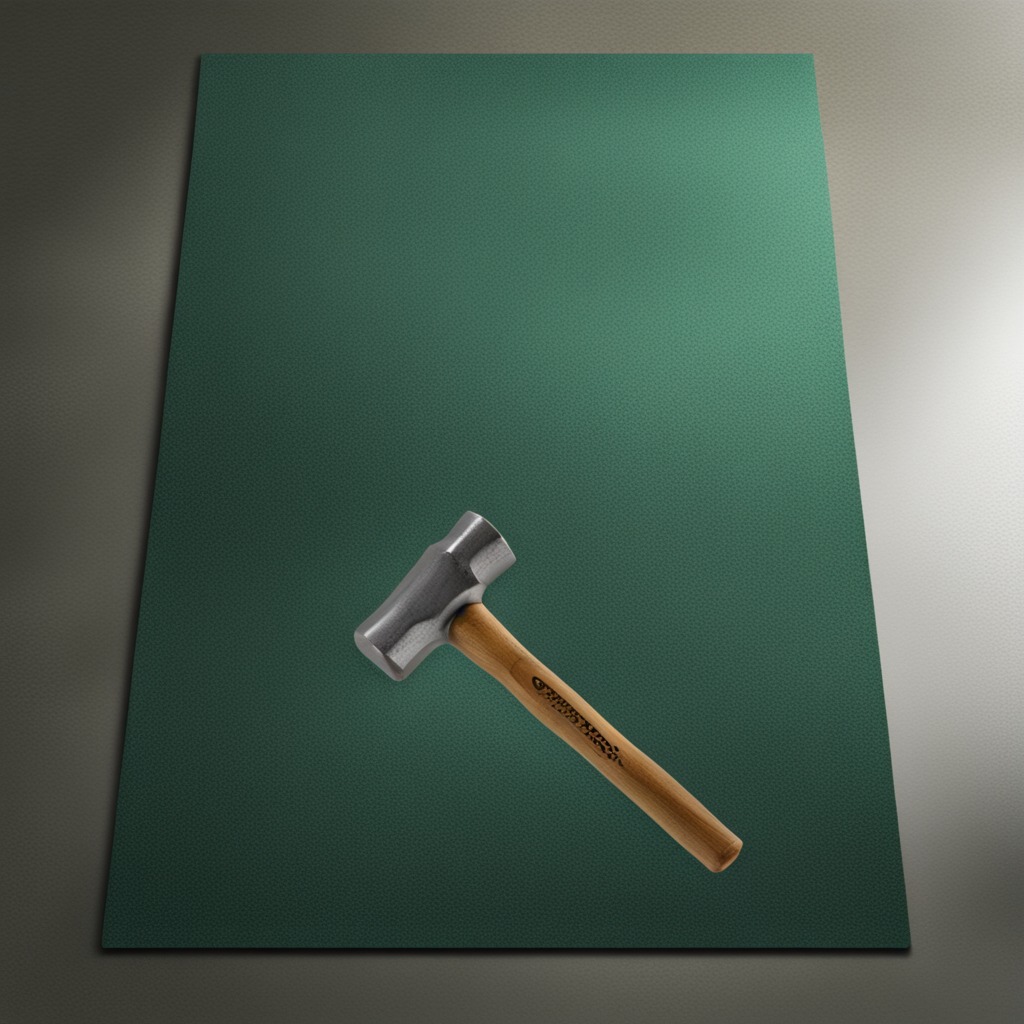
A hammer lies on the clean granite tabletop.